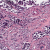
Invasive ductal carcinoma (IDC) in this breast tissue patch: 1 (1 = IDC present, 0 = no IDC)